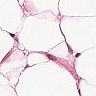
Metastatic tissue present: yes